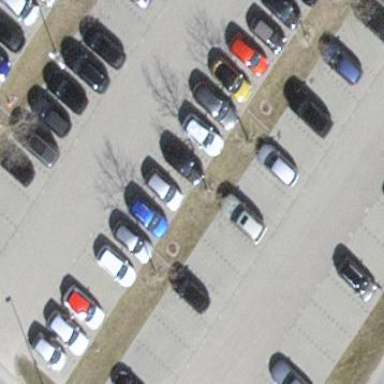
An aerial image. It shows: Street side parking area.